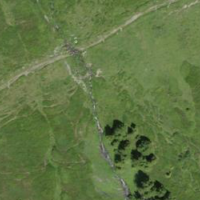
EUNIS habitat code: 23
Species observed at this site:
Arnica montana